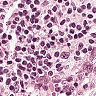
Metastatic tissue present: no